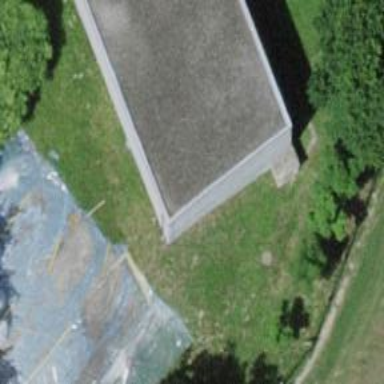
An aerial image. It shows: Building that is part of the water works infrastructure.